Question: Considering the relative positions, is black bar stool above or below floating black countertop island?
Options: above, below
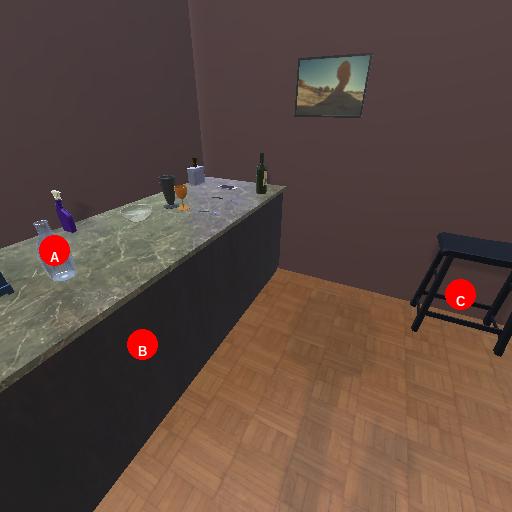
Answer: above